Question: I forked a project, pulled and pushed. My 'github' account is showing this:

Is there a way to remove that from my profile?
I already deleted the repositories from my settings page.
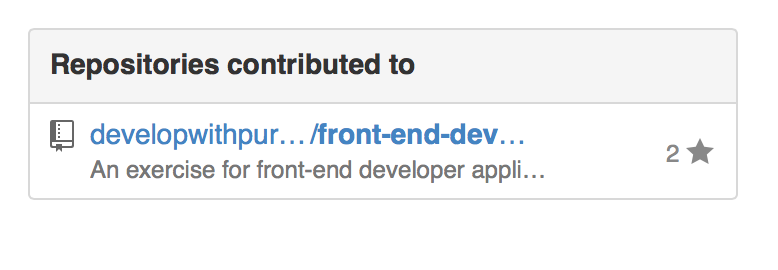
Answer: <URL>, your public activity is... public.
In this instance, you made a pull request which was accepted by the original repo you forked: that will remain part of your public record (even if your activity in the forked repo itself is gone, since you have deleted said fork).